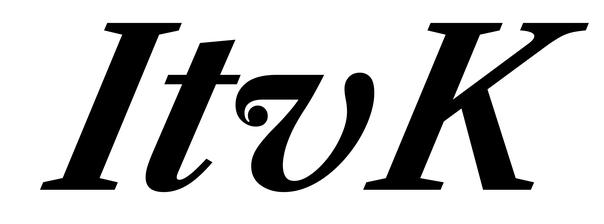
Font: LibreCaslonText-Italic_Bold_Italic